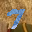
Label: 7